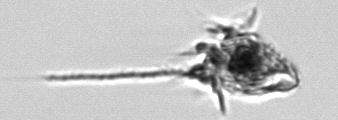
Label: Tontonia_appendiculariformis